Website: bh-photo
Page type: store-pickup
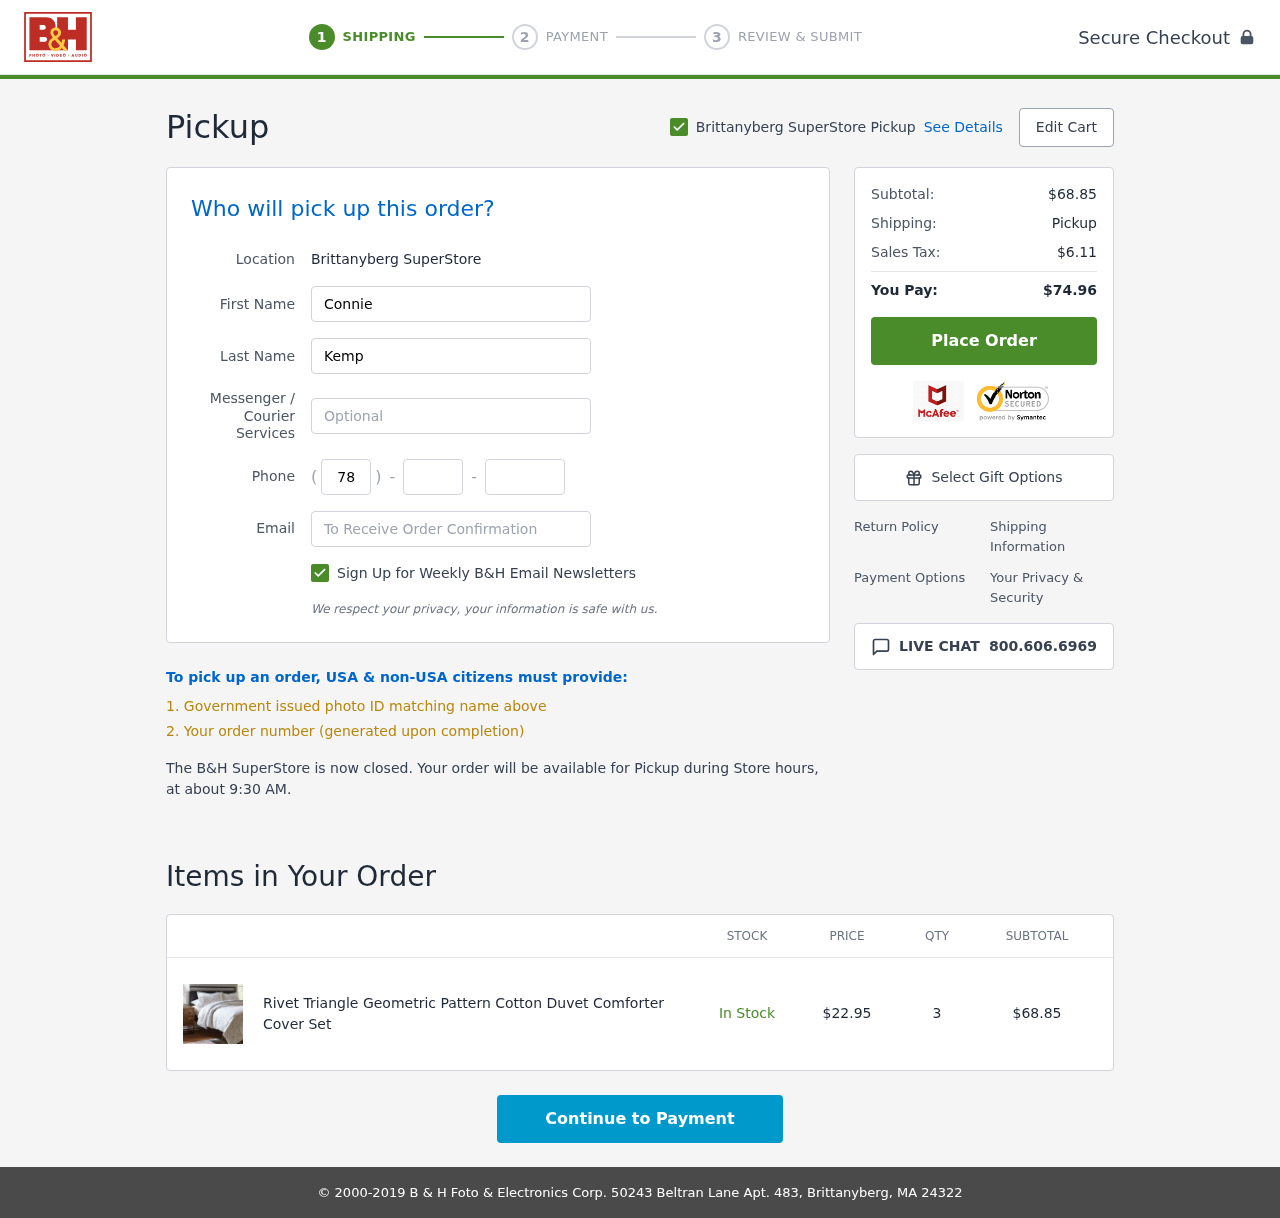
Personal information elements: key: PII_EMAIL
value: connie.kemp@gmail.com
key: PII_FIRSTNAME
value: Connie
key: PII_LASTNAME
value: Kemp
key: PII_LOCATION1_CITY
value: Brittanyberg SuperStore Pickup
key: PII_LOCATION1_CITY
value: Brittanyberg SuperStore
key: PII_PHONE_AREA
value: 789
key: PII_PHONE_PREFIX
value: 221
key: PII_PHONE_SUFFIX
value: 9929
Product elements: key: PRODUCT1_NAME
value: Rivet Triangle Geometric Pattern Cotton Duvet Comforter Cover Set
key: PRODUCT1_PRICE
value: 22.95
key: PRODUCT1_QUANTITY
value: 3
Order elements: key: ORDER_SUBTOTAL
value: $68.85
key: ORDER_TAX
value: $6.11
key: ORDER_TOTAL
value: $74.96